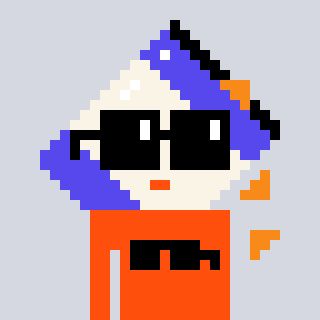
a pixel art character with square black sunglasses, a chips-shaped head and a orange-colored body on a cool background